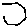
Label: hexagon